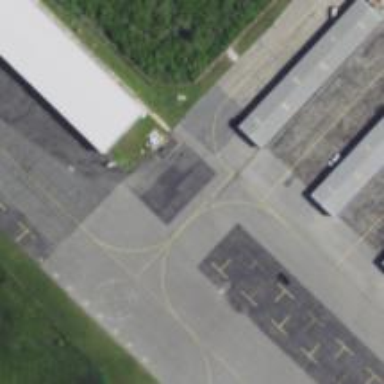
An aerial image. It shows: Heliport at the airport.